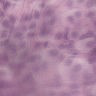
Metastatic tissue present: yes